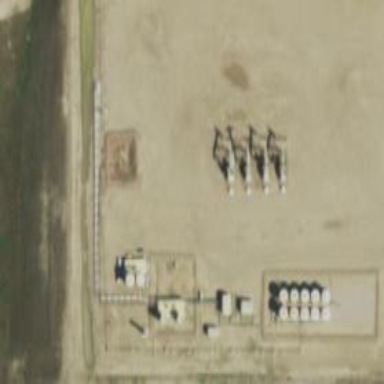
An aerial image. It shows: Petroleum well.